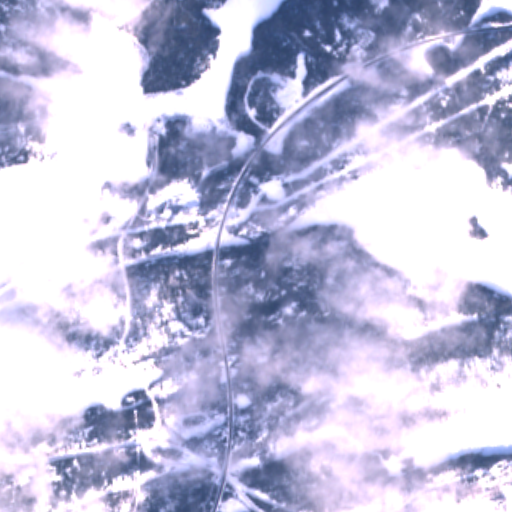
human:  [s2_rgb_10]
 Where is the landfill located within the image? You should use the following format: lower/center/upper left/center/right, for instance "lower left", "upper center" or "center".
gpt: The landfill is located in the center left of the image.
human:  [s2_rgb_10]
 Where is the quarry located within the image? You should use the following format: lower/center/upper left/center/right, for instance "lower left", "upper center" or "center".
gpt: The quarry is located in the center left of the image.
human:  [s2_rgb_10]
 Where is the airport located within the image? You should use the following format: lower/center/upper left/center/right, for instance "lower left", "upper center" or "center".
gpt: There is no airport in the image.